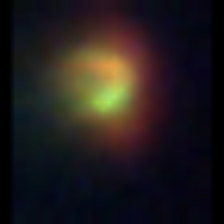
Taxon: NanoPlankton
Group: Other